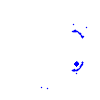
Particle: kaon